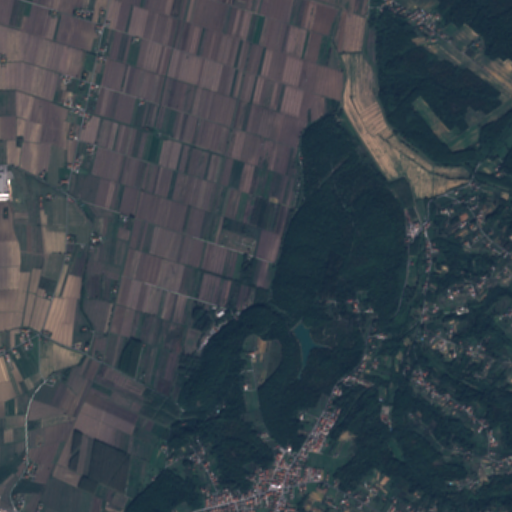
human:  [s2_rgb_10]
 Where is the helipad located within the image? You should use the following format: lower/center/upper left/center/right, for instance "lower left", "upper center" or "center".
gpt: The helipad is located in the center left of the image.
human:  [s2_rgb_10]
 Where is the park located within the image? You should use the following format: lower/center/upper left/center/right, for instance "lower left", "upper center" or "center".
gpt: The park is located in the lower center of the image.
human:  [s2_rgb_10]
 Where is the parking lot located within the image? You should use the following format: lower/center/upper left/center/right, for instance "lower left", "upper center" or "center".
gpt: The parking lot is located in the lower center of the image.
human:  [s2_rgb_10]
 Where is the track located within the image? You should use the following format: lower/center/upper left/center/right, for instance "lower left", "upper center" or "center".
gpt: There is no track in the image.